The picture encodes a bearing's raw vibration samples as pixel intensities in a 2-D grid. Based on the visible evidence, which condition applies: normal, inner_race, outer_race, ball?
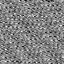
Answer: outer_race